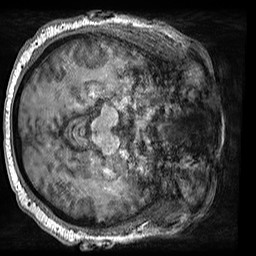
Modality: T1w
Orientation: axial
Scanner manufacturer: siemens
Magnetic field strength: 3 T
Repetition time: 2.5 s
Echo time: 0.00299 s